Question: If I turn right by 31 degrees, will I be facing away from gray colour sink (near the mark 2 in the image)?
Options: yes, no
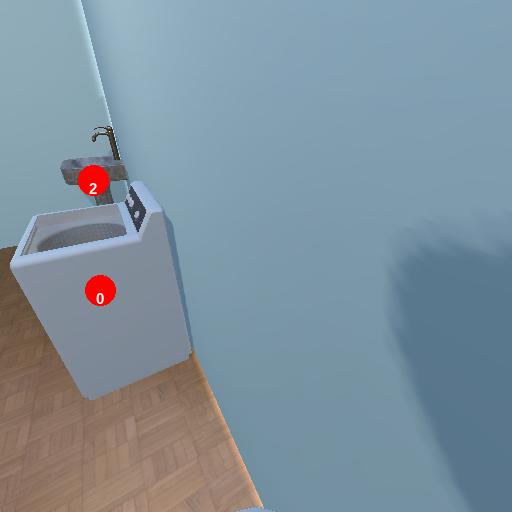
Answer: yes